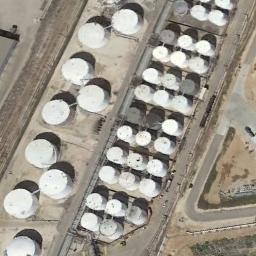
Label: storage tanks